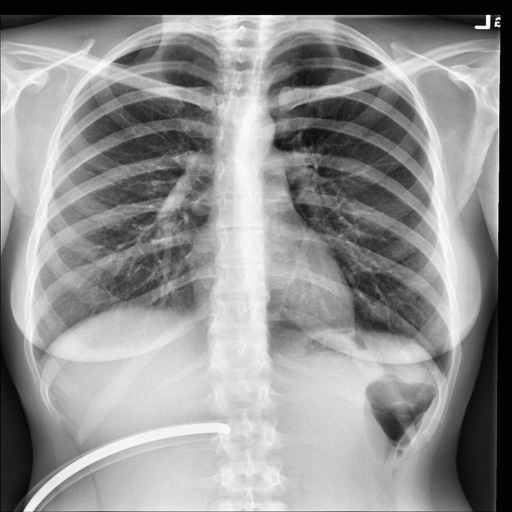
Finding: NORMAL